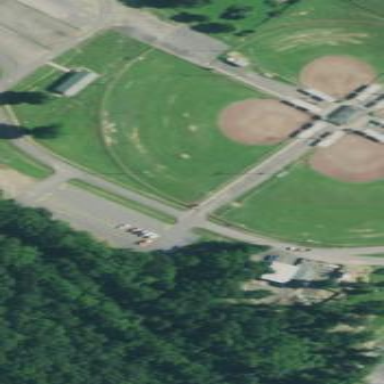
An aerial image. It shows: Softball pitch for leisure sports.